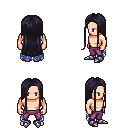
a pixel art fantasy rpg character, male body template, human, light skin, blue tattered cape, magenta pants, raven extra-long hairstyle, metal boots, four views (front, back, left, right), 2x2 character sprite sheet, small pixel art, hard edges, no anti-aliasing